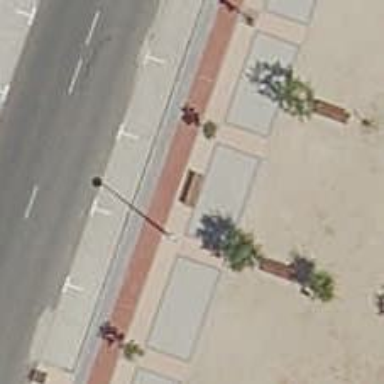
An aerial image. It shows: Bench for seating.